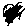
Label: triangle